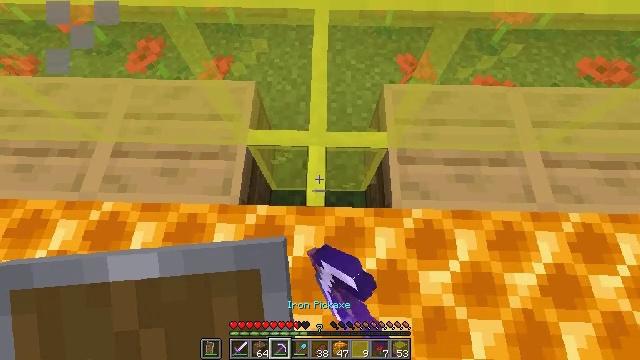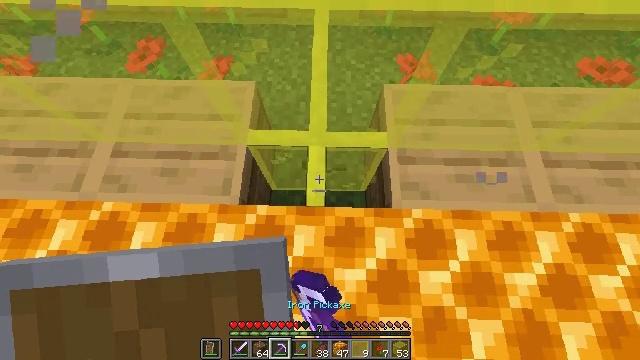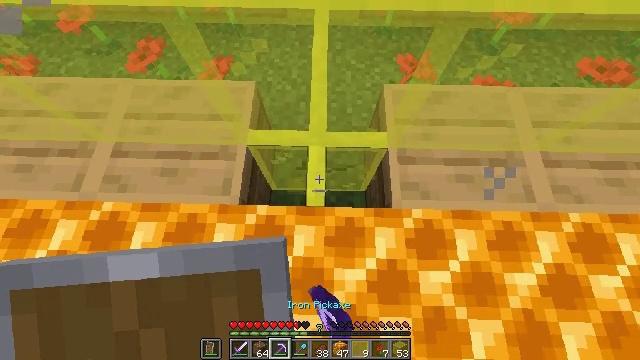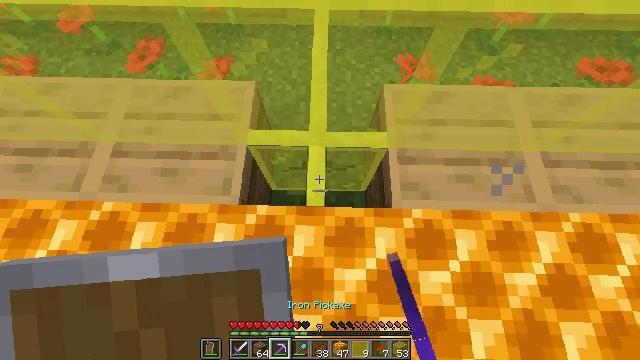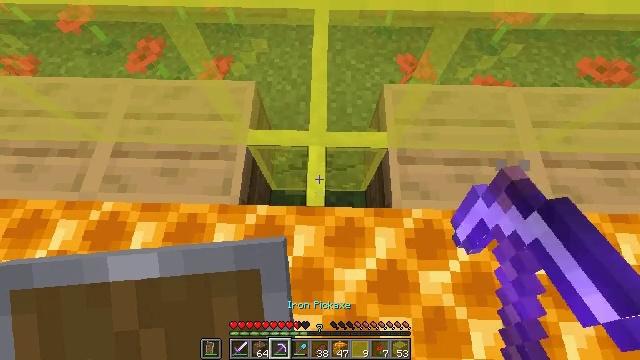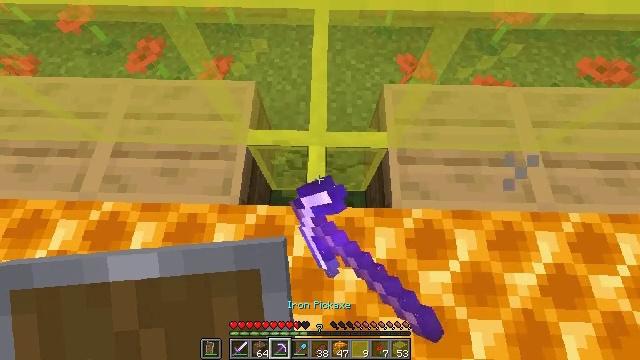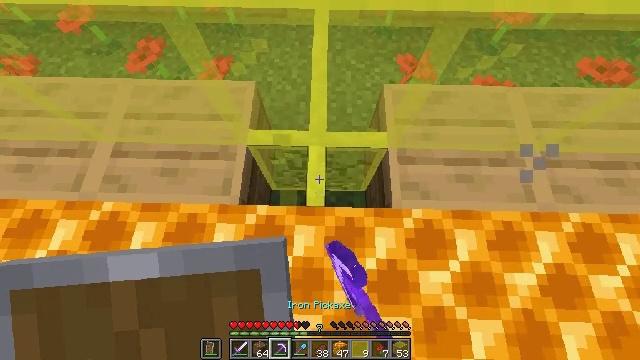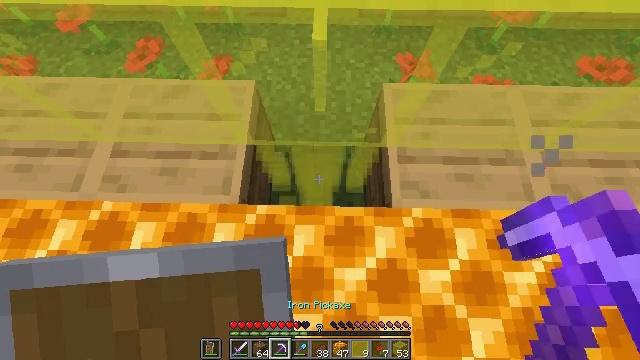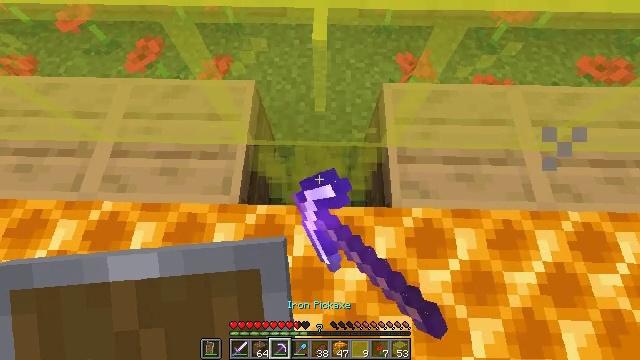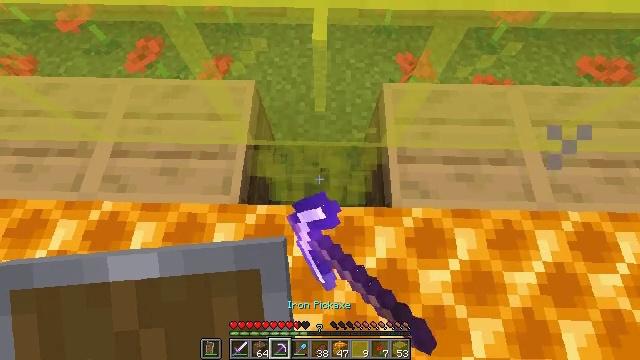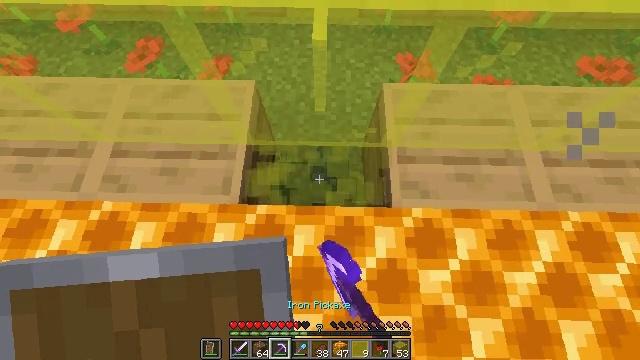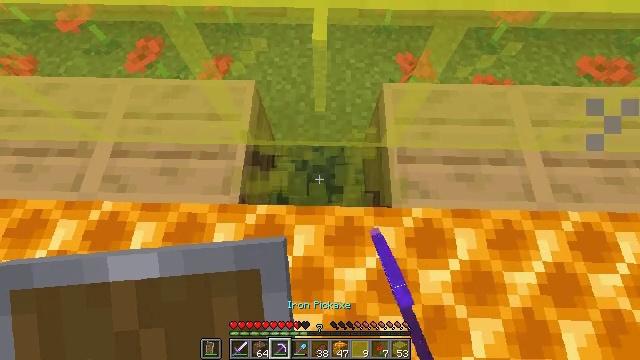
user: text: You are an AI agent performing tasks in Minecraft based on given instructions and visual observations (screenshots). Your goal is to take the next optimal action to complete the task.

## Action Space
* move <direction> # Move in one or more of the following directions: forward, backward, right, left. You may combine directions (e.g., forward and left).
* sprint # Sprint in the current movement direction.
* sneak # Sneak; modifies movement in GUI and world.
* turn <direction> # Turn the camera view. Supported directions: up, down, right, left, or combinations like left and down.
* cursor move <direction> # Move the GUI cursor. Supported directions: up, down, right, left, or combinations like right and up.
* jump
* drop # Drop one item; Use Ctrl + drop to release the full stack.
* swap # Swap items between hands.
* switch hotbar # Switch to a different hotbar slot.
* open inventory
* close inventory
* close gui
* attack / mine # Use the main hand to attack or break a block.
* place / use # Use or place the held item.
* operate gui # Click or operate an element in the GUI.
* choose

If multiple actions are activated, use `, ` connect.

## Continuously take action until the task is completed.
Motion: motion action
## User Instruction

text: Gather the yellow stained glass pane from the structure.
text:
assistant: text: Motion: attack / mine
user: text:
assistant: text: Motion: attack / mine
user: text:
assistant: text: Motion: attack / mine
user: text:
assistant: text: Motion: attack / mine
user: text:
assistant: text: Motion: attack / mine
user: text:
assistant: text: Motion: attack / mine
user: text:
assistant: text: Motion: attack / mine
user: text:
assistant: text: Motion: attack / mine
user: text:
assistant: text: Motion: attack / mine
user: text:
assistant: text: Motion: attack / mine
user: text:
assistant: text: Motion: no_op
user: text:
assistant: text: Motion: no_op